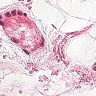
Metastatic tissue present: no